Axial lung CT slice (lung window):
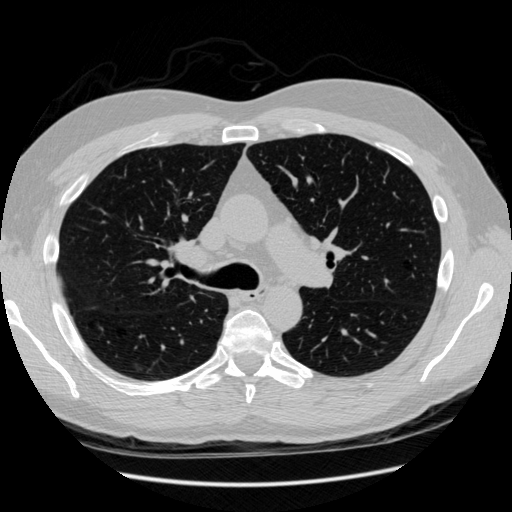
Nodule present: no